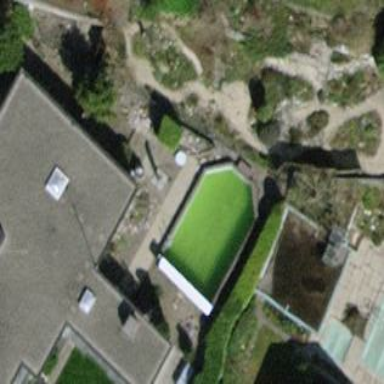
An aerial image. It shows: Swimming pool located in leisure land.